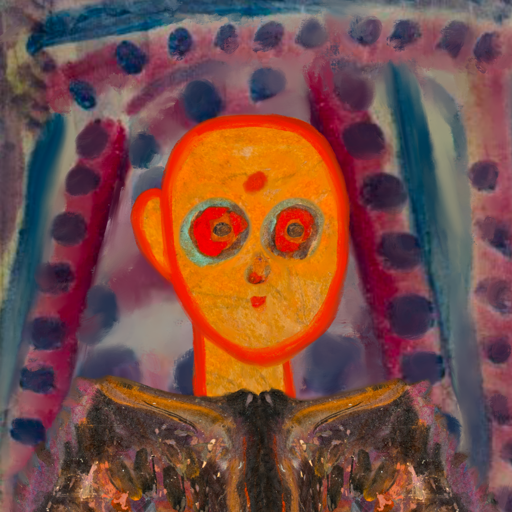
Background: HillGirl, Head And Neck Front: Sisters, Face Front: Sisters, Bust: Gypsy_Queen, Hair Front: Blank, Head Accessory: Blank, Second Necklace: Blank, Necklace: Blank, Baby: Blank